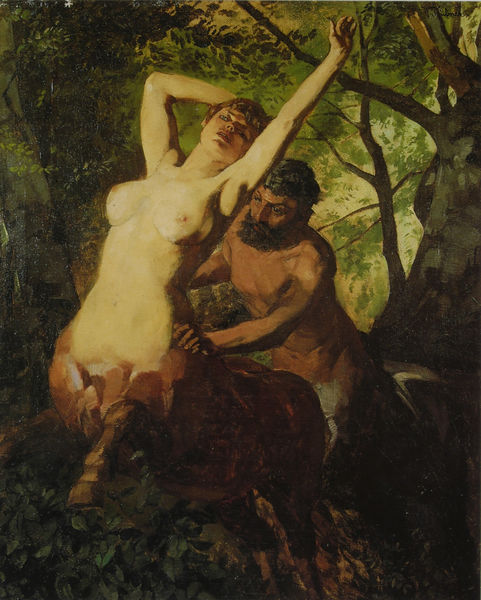
Titel: Kentaurenpaar im Wald
Künstler: Heinrich Wilhelm Trübner
Institution: (Privatbesitz)
Schlagwörter: akt, angriff, baum, blätter, dunkel, gemälde, hand, haut, himmel, körper, laub, mann, nackt, schatten, weiß, bäume, gelb, grün, landschaft, äste, bewegung, braun, brust, bunt, busen, finger, frau, frisur, hell, licht, mund, nase, schwarz, zeichnung, ölbild, blick, rot, malerei, bart, arm, arme, augen, gesicht, halten, inkarnat, mensch, vollbart, bild, hals, hände, öl, ast, natur, zweige, büsche, gebüsch, sträucher, boden, auge, haare, klassizismus, paar, blatt, pflanzen, locken, renaissance, schulter, wald, pferd, pferde, beine, huf, hufe, reiten, bein, brüste, leidenschaft, liebe, liegen, italien, laufen, romantik, angst, wild, dick, schnurbart, weiblich, nabel, bauch, bauchnabel, brustwarzen, ellenbogen, erotik, erotisch, oberkörper, kurze haare, flucht, fleisch, griff, hüften, spiel, nacktheit, paradies, antike, zweig, lichtung, nack, sex, greifen, raub, überfall, brutal, faust, furcht, kranz, mythologie, jagd, hufen, verführung, unterholz, efeu, männlich, buschwerk, hüfte, antik, götter, hilfe, zeus, kentauren, olymp, satyr, achsel, amazone, anwinkeln, bedraengnis, begierde, blätter grün, bocklin, böcklin, centauer, centaure, centauren, dickicht, dramatisch, ekstase, fabel, fangen, fap, faun, faunfrau, findger, fperdekörper, gezweig, griechisch, halb, heben, kantavrus, kentauer, kentaur, kentaurfrau, kentavros, lust, metamorphose, minotaurus, mischwesen, mythologisch, mythologische szene, mythos, nymphe, packt, pan, pferdefrau, pferdekörper, pfers, profan, rinde, sage, satyresse, tierkörper, verfolgung, verwandlung, wesen, wollust, zentauer, zentauern, zentaur, zentauren, zentaurenpaar, zentaurin, hingabe, fabelwesen, kentaurin, hermes, hera, grü, centaur, gestreckt, kentaure, aufbäumen, erregung, nckt, aphrodite, mythisch, leidenschaftlich, vergewaltigung, kurzhaarig, nusen, arz, thesaurus, nbauhc, satzr, fraunatur